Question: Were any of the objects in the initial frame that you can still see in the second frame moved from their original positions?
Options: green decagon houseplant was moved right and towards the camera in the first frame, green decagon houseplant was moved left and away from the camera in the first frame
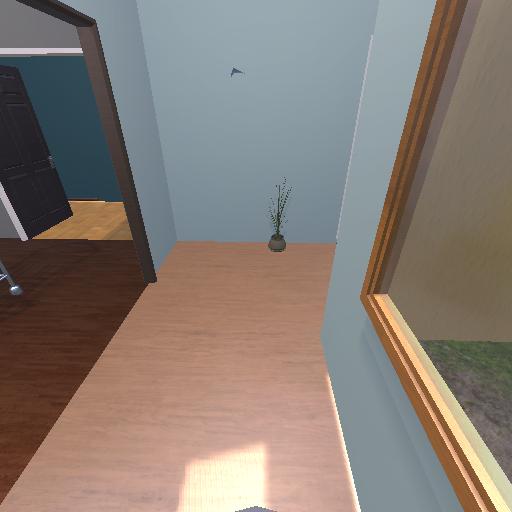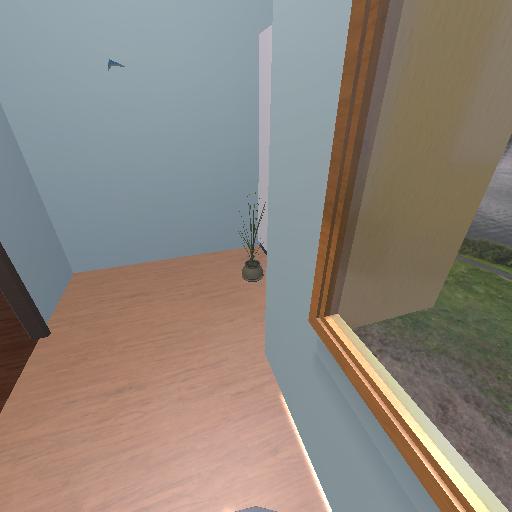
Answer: green decagon houseplant was moved right and towards the camera in the first frame